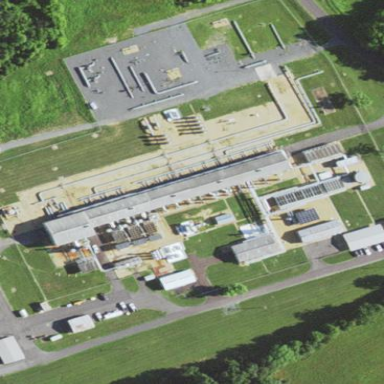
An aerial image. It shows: Industrial area featuring compression substation.